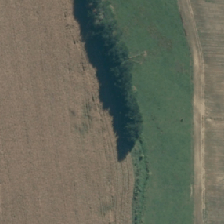
Land cover: shortrotation_cropland